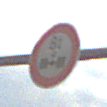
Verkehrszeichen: TatsaechlicheAchslast
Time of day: MorningAfternoon
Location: Outdoor (Nature)
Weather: PartlyCloudy
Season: Autumn
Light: Natural